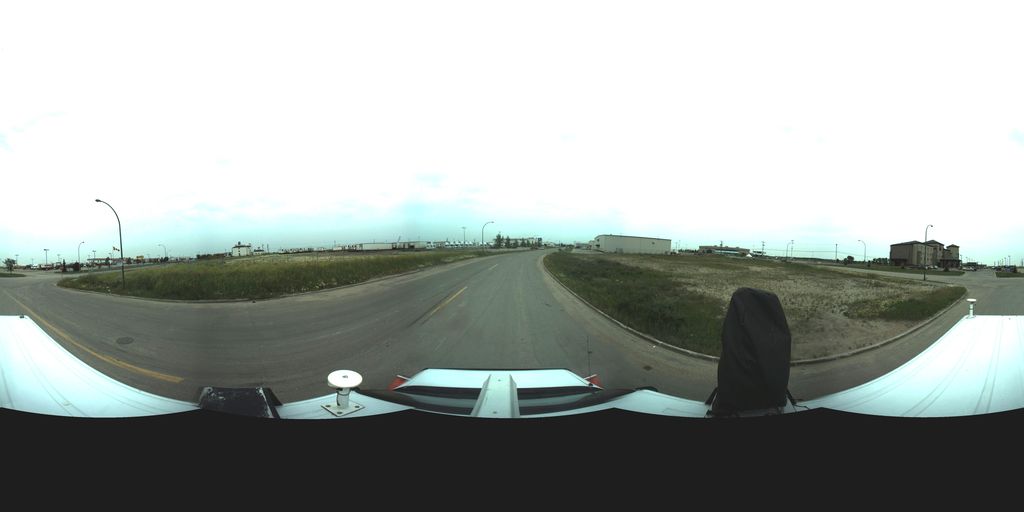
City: saskatoon